Field crop: maize
Growth stage: 2
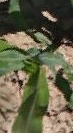
Species: maize